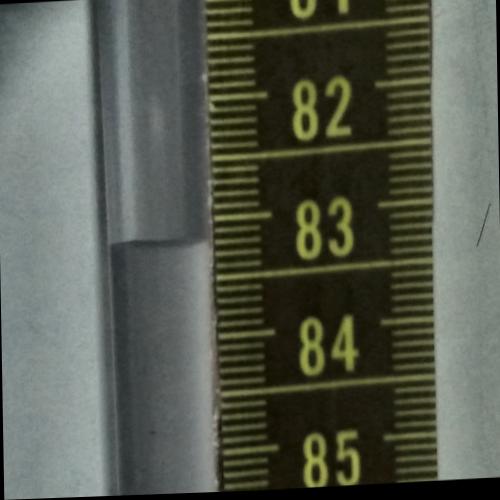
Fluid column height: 83.2 cm